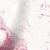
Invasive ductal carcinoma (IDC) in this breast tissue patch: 0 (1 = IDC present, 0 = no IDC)